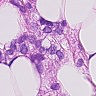
Metastatic tissue present: yes